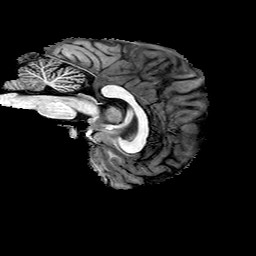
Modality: T1w
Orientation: sagittal
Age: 31
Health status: healthy
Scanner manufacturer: philips
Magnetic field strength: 3 T
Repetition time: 0.007812 s
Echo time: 0.003594 s